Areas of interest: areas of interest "Beijing Weike Chuang Automobile Inspection Station"
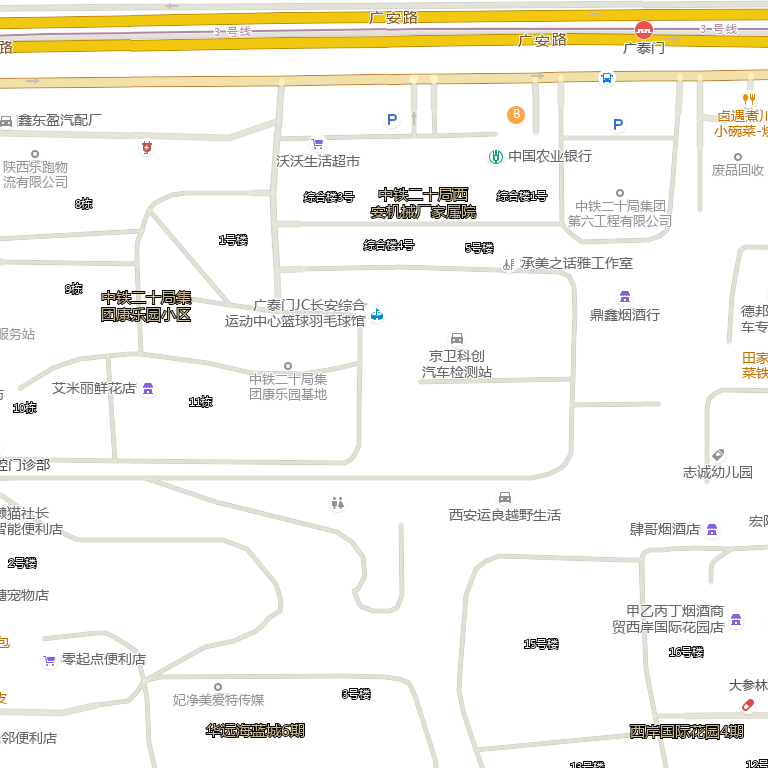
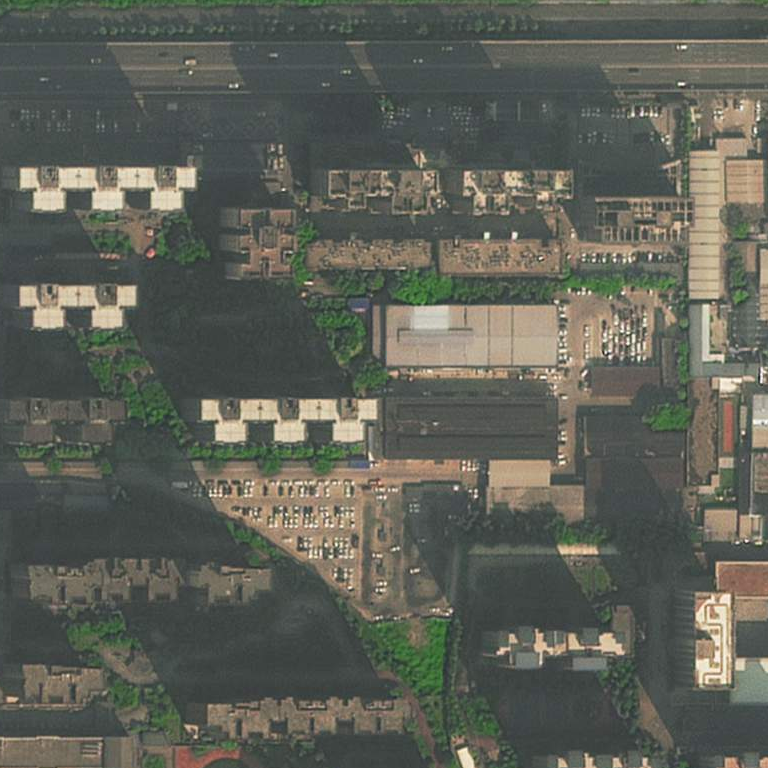